Question: I'm coding a flocking algorithm in Java but I'm stuck at a certain point (using the Ardor3D libraries, in a 2D plane).
Basically, I need to find the angle difference to add to the current rotation. If you can only get the way it should be pointing with polar coordinates with 0 degs at north and not the difference, not to worry -- I have a method which returns the angle difference taking into account the wraparound on the angle and negative angles.

At the moment, I have the following code, which clearly wouldn't work since the algorithm has no reference to the initial rotation:
'''
long tpf = currUpdateTimeMS - lastUpdateTimeMS;
Vector2 pos = new Vector2();
rt.getPosition(pos);
double rot = pos.angleBetween(app.getAvgBoidPos(new Vector2()).normalizeLocal());
rt.setRotation(rot);
pos.addLocal(
Math.cos((rot - MathUtils.HALF_PI)) * (tpf / 10f),
Math.sin((rot - MathUtils.HALF_PI)) * (tpf / 10f)
);
rt.setPosition(pos);
super.updateLogic();
'''
Updated code (not working, from first answer):
'''
long tpf = currUpdateTimeMS - lastUpdateTimeMS;
//rt.setRotation(rt.getRotation() + ((tpf / (ROT_SPEED / 2f)) % 360));
Vector2 avgpos = app.getAvgBoidPos(new Vector2());
Vector2 pos = rt.getPosition(new Vector2());
avgpos.subtractLocal(pos);
double angleRads = rt.getRotation() * FastMath.DEG_TO_RAD;
double rot = MathUtils.acos((
(avgpos.getX() * MathUtils.sin(angleRads)
) +
(avgpos.getY() * MathUtils.cos(angleRads)
)) / ((Math.pow(avgpos.getX(), 2) + Math.pow(avgpos.getY(), 2)) * 0.5));
double adegdiff = rot * FastMath.RAD_TO_DEG;
rt.setRotation(rt.getRotation() - adegdiff);
double newrot = rt.getRotation();
pos.addLocal(
Math.cos((newrot - MathUtils.HALF_PI)) * (tpf / 10f),
Math.sin((newrot - MathUtils.HALF_PI)) * (tpf / 10f)
);
rt.setPosition(pos);
super.updateLogic();
'''
Another modification based on the other answer:
'''
long tpf = currUpdateTimeMS - lastUpdateTimeMS;
//rt.setRotation(rt.getRotation() + ((tpf / (ROT_SPEED / 2f)) % 360));
Vector2 avgpos = app.getAvgBoidPos(new Vector2());
Vector2 pos = rt.getPosition(new Vector2());
avgpos.subtractLocal(pos);
double rot = pos.angleBetween(
app.getAvgBoidPos(new Vector2()).normalizeLocal()
) - (rt.getRotation() * MathUtils.DEG_TO_RAD);
rt.setRotation(rt.getRotation() - (rot * MathUtils.RAD_TO_DEG));
double newrot = rt.getRotation();
pos.addLocal(
Math.cos((newrot - MathUtils.HALF_PI)) * (tpf / 10f),
Math.sin((newrot - MathUtils.HALF_PI)) * (tpf / 10f)
);
rt.setPosition(pos);
super.updateLogic();
'''
I'm not really too good at Maths problems, so code would be helpful rather than formulas :)
Inputs
- -
Output
- -
Thanks in advance if you can help :)
Chris
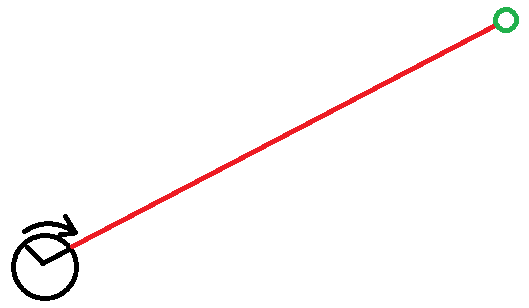
Answer: You can use the dot product to determine the cosine of the angle (in radians) between the current orientation and the point you want to face. Assume the agent doing the viewing is locate at the origin and oriented to face some direction given by the angle th relative to the Y-Axis (i.e. 0 degrees is "up" or "north"). You want to find the angular difference th' between that direction and facing a point (x, y). That is given by:
Subtracting th' from th will orient the agent towards the target.
If the agent is not at the origin, simply subtract the position of the agent from the object to view to bring it into the form above.